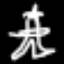
Label: The Eiffel Tower